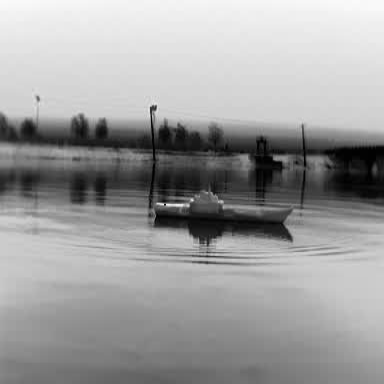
There is a warship in the infrared image.